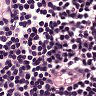
Metastatic tissue present: no